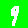
Digit: 9